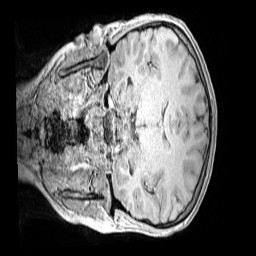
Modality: MP2RAGE
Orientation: coronal
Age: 11
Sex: male
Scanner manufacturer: siemens
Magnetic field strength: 3 T
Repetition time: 4 s
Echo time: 0.00299 s